Current action and preconditions to check: trajectory_clear

Your task: For each precondition in the list above, predict whether it will hold at this action.

Consider the current scene as observed from the mobile robot's camera, and analyze the predicted future states of all dynamic agents (e.g., people, animals, vehicles, or any moving entities) within the NEXT SECOND.

IMPORTANT: Only answer "very likely" if you are absolutely certain—based on strong, clear evidence—that a dynamic agent will violate the precondition in the predicted future state. Do NOT answer "very likely" for unlikely, ambiguous, or low-probability risks.

Ask yourself for each precondition: Is there a high probability, with clear and convincing evidence, that the predicted future states of any dynamic agent will interfere with the predicted future state of the currently executing action within the NEXT SECOND, causing that precondition to fail?

Assess the risk level based on these predictions. Use "likely" or "very likely" if motions create a clear risk of interference.

Use "neutral" or "improbable" if agents are nearby but their predicted paths are clearly diverging or non-conflicting.

Failure Risk Categories: "very improbable", "improbable", "neutral", "likely", "very likely"

Answer Format: Output ONLY the probability_of_failure value from these categories: "very improbable", "improbable", "neutral", "likely", "very likely"

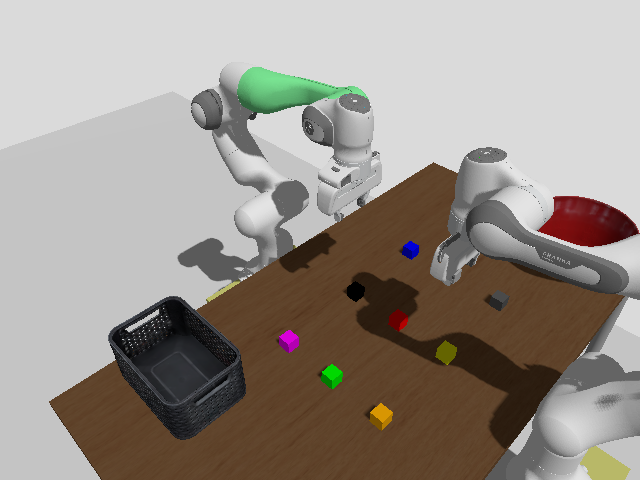

Answer: neutral